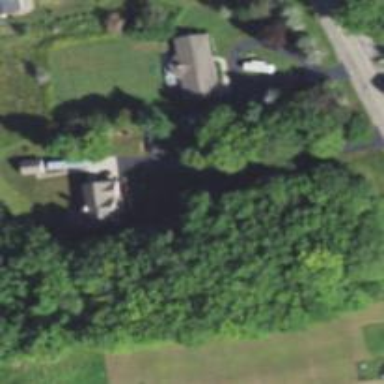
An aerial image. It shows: Driveway.